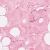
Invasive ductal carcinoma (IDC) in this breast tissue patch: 0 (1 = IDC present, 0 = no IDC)